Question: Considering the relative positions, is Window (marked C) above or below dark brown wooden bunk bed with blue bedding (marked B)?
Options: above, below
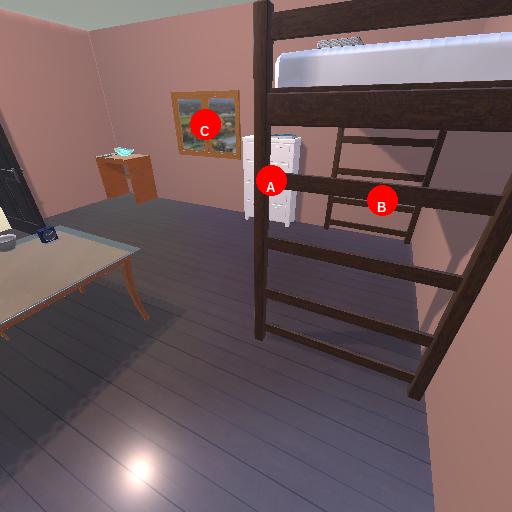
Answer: above